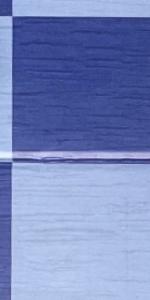
Label: Empty